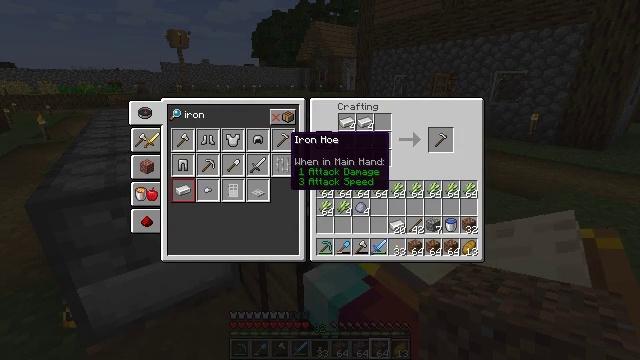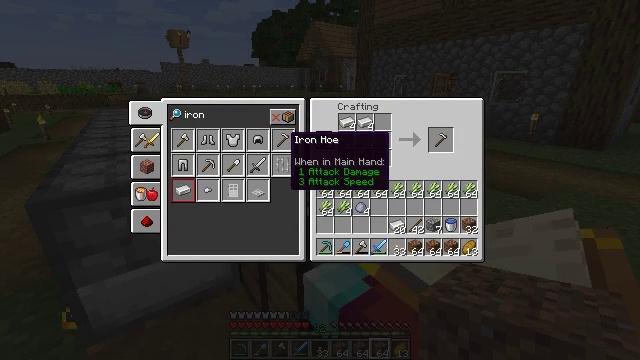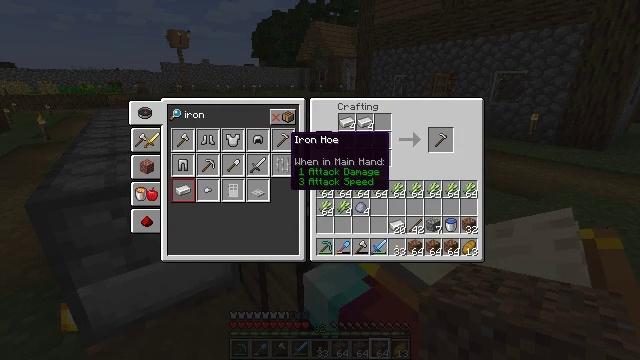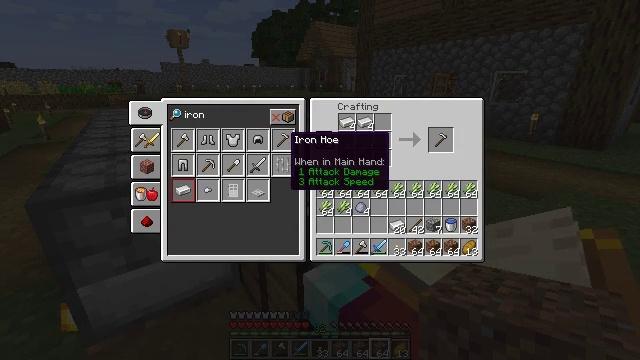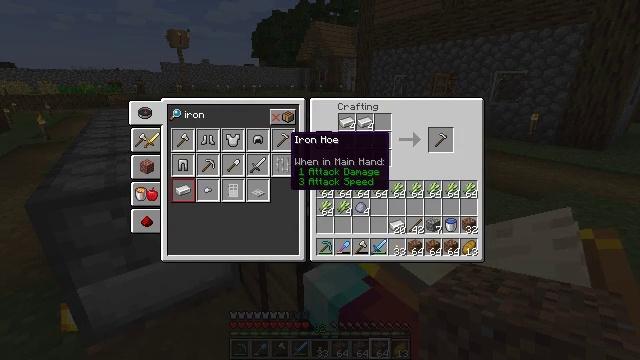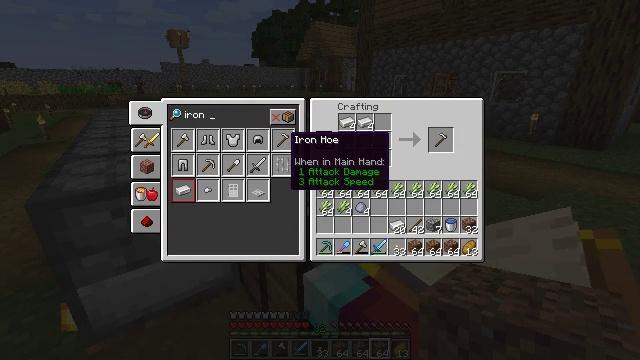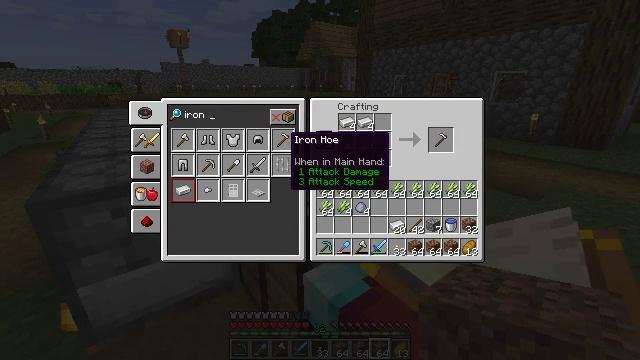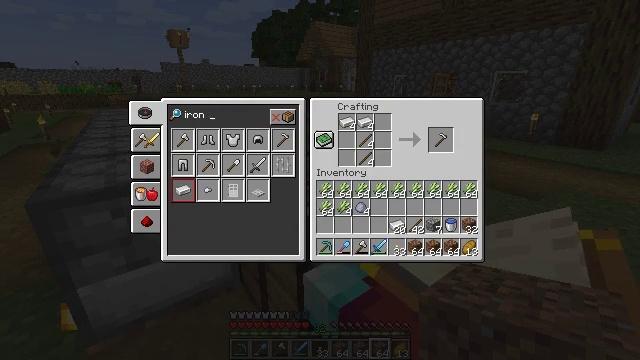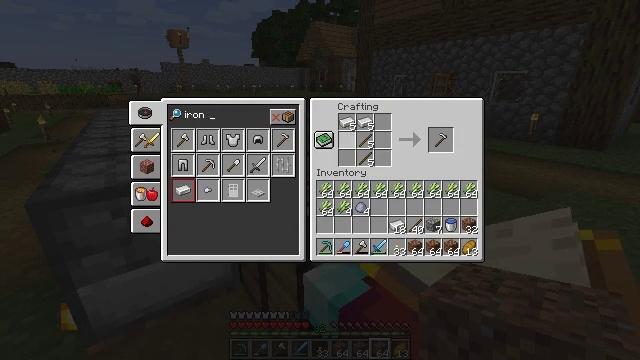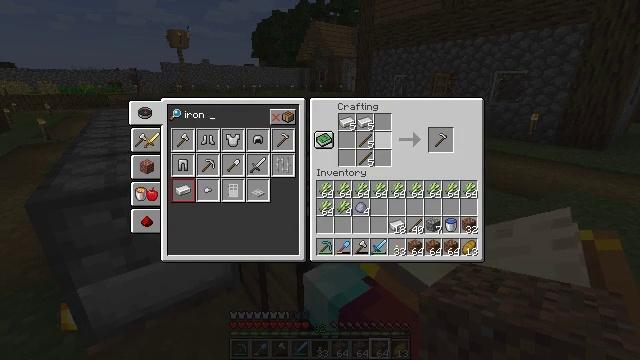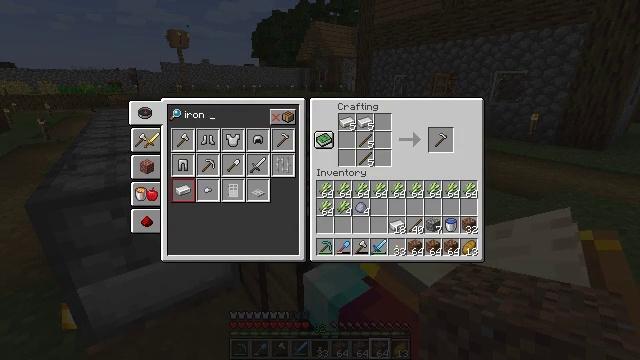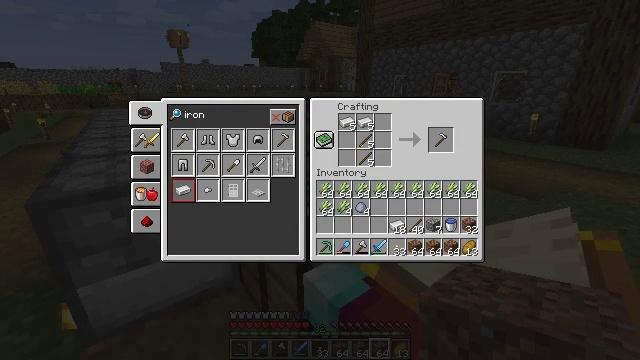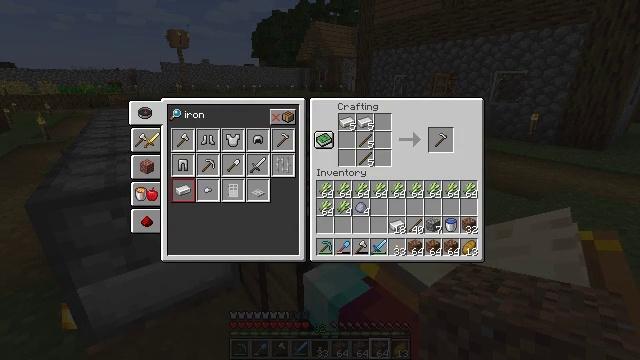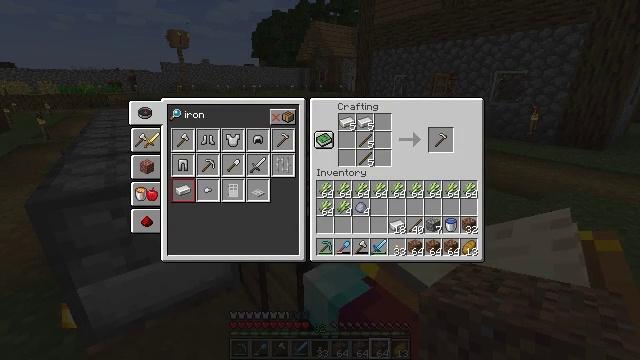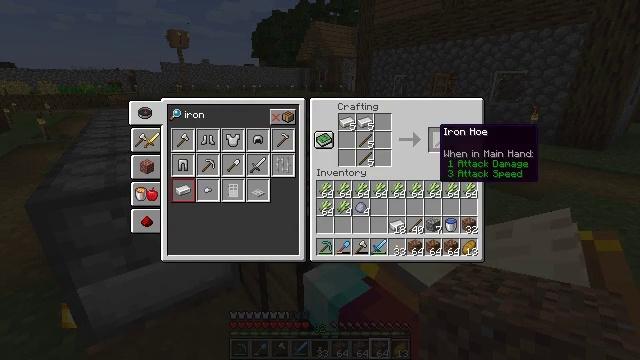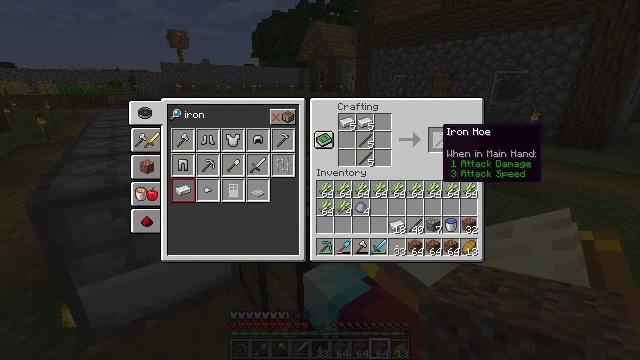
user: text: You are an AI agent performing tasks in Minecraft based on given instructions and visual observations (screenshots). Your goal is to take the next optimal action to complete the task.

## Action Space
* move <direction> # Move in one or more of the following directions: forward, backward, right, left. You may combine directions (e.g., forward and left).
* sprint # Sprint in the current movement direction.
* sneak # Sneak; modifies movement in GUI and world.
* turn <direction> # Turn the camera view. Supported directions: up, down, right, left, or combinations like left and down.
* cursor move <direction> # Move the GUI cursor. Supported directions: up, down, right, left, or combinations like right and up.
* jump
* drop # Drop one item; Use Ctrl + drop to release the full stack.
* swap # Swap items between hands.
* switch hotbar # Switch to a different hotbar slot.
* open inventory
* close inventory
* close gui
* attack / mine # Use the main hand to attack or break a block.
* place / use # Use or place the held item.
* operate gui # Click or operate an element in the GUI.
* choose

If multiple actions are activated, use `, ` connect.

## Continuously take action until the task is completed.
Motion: motion action
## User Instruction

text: Craft the iron hoe on the crafting table.
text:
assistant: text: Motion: no_op
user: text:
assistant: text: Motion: operate gui
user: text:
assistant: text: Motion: operate gui
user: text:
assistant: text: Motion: no_op
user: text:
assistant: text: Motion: no_op
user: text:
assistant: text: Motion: no_op
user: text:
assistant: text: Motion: cursor move right and up
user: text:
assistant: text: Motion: cursor move right
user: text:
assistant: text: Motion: cursor move right
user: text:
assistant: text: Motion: cursor move right
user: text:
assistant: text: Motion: cursor move right
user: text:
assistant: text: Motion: no_op
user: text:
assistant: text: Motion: no_op
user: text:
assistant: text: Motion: no_op
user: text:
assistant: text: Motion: no_op
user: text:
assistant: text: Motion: no_op
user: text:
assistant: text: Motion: sneak
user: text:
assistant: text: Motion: sneak
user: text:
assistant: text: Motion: sneak
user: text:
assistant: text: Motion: sneak, operate gui
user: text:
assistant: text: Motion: sneak, operate gui
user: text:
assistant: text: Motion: sneak
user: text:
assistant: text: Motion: sneak
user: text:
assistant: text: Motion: sneak
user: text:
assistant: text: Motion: sneak